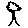
Label: tree